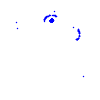
Particle: pion